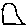
Label: hexagon